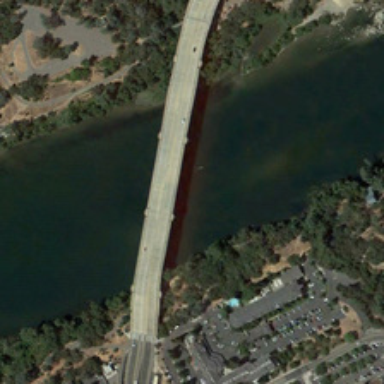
A bridge connects the two sides of the river .